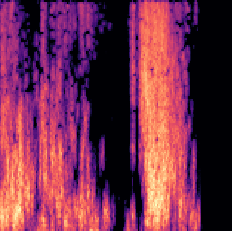
Sound class: Sea waves